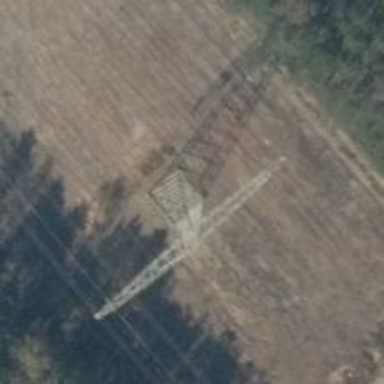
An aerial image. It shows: Lattice tower structure used for power transmission. The power lines are managed in straight line configuration.